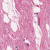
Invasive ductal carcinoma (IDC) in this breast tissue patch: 0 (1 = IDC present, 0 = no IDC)